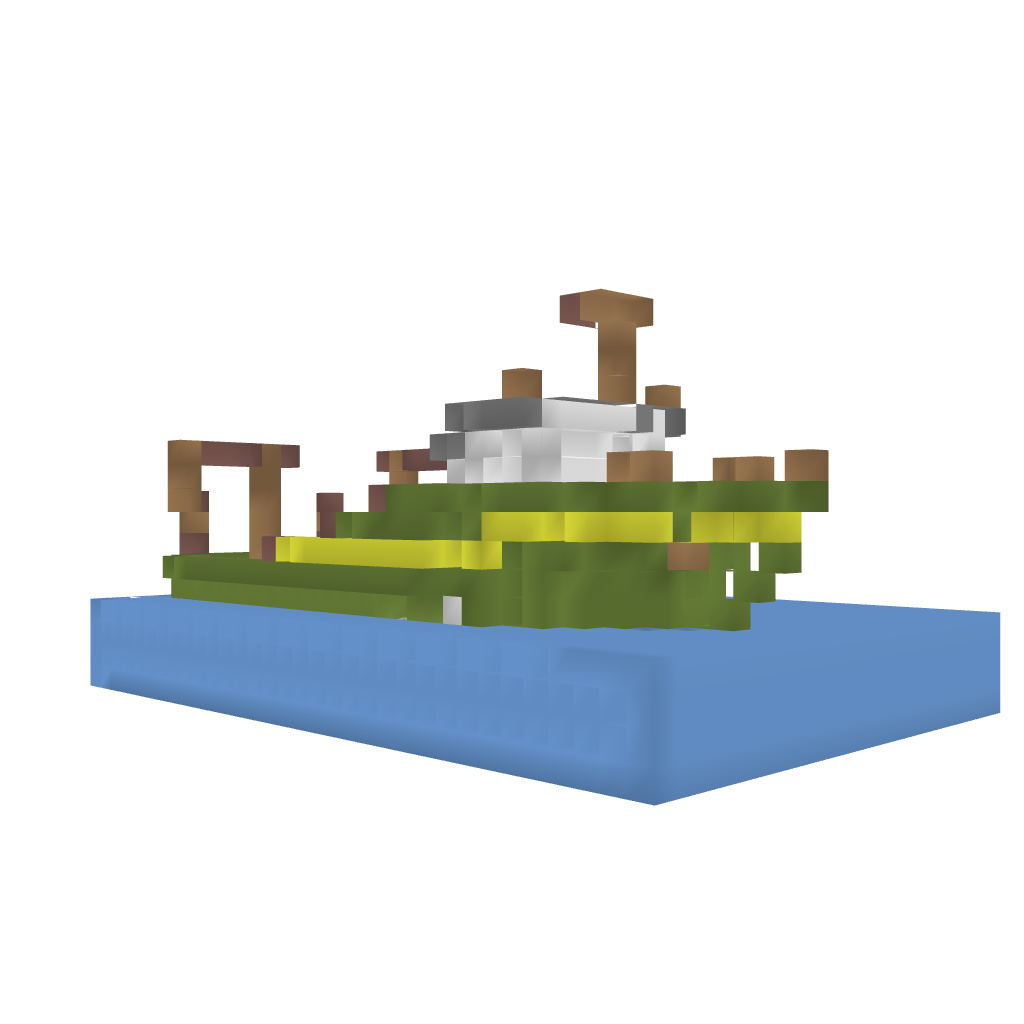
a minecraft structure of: Fishing boat high quality